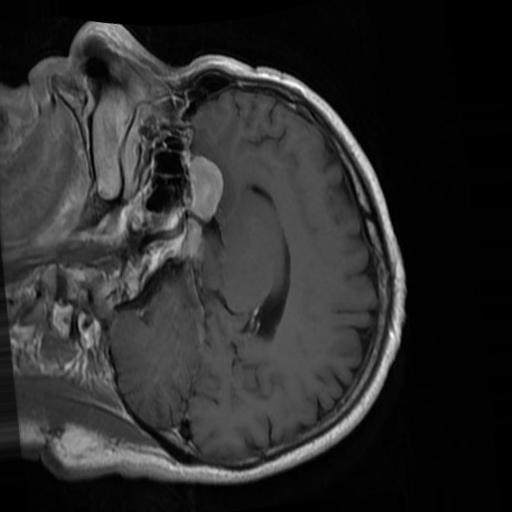
Label: brain_menin